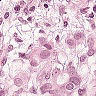
Metastatic tissue present: yes